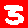
Digit: 3